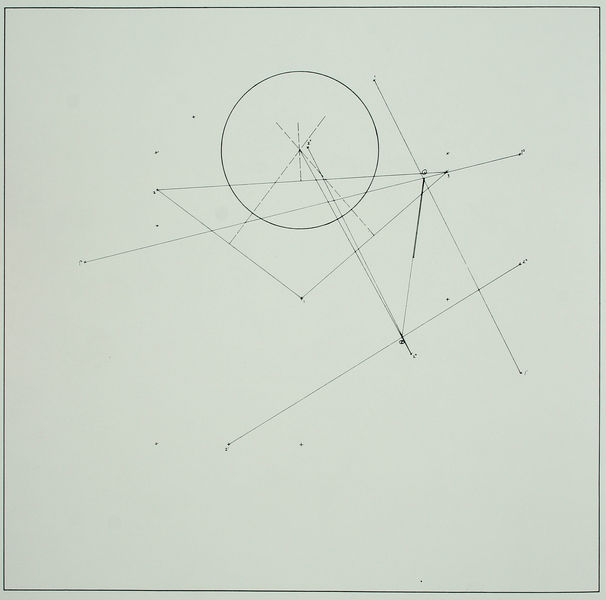
Titel: The Location of a Circle
Künstler: Sol Lewitt
Standort: Brüssel
Institution: Gallerie MTL
Schlagwörter: weiß, dreieck, schwarz, skizze, zeichnung, rahmen, kreis, abstrakt, formen, linien, speichen, punkte, futurismus, linie, parallel, bleistift, geometrisch, schneiden, fluchtpunkt, konstruktion, mittelpunkt, lineal, dreiecke, geometrie, quadrat, geraden, parallelen, bezeichnungen, zirkel, geodreieck, konstruiert, fluchtpunkte, hilfslinien, schnittpunkt, strichliert, durchgehend, hilfskonstruktion, kreismittelpunkt